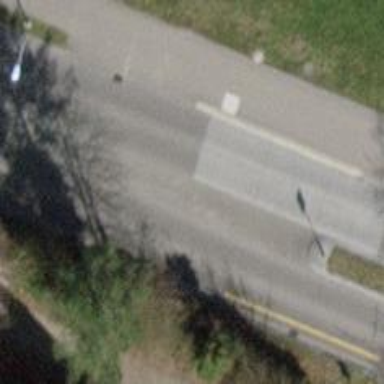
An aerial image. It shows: Bus stop with designated stop position for public transport.